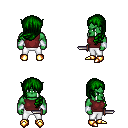
a pixel art fantasy rpg character, male body template, orc, green skin, maroon sleeveless shirt, white pants, green left-swept hairstyle, white cloth bracers, gold boots, dagger, four views (front, back, left, right), 2x2 character sprite sheet, small pixel art, hard edges, no anti-aliasing